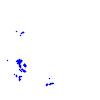
Particle: proton